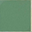
Piece: xx